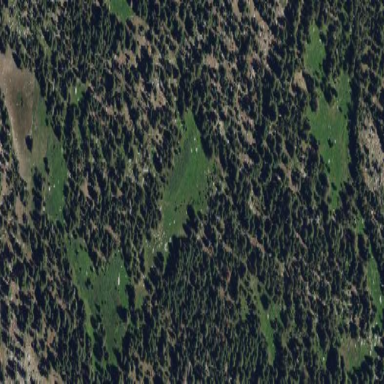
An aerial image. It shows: Wet meadow with wood vegetation.